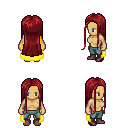
a pixel art fantasy rpg character, female body template, human, tanned skin, yellow cape, teal pants, brunette extra-long hairstyle, maroon shoes, four views (front, back, left, right), 2x2 character sprite sheet, small pixel art, hard edges, no anti-aliasing